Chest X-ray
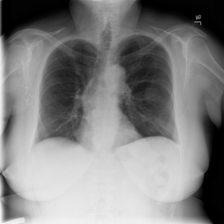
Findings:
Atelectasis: negative
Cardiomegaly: negative
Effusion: negative
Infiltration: negative
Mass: negative
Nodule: negative
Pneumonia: negative
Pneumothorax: negative
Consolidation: negative
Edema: negative
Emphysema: negative
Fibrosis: negative
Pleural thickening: negative
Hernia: negative